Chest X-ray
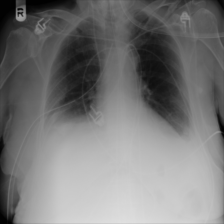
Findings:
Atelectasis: negative
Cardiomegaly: negative
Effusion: positive
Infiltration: negative
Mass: negative
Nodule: negative
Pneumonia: negative
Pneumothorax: negative
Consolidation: negative
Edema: negative
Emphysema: negative
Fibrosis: negative
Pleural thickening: negative
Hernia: negative